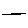
Label: line